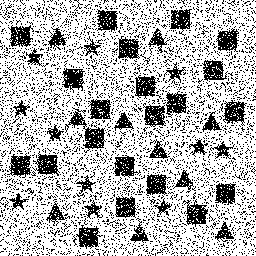
Squares: 21
Triangles: 10
Stars: 11
Total shapes: 42